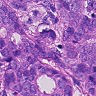
Metastatic tissue present: yes